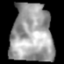
Tissue: lung
Cell type: T cells
Senescence score: 0.2435
Nuclear area (px): 2415
Mean DAPI intensity: 158.912